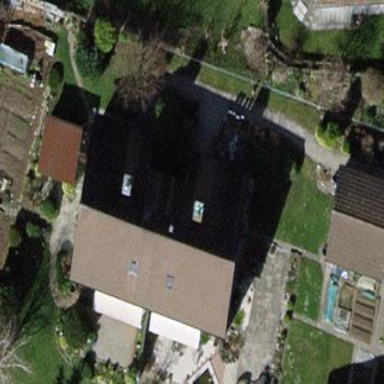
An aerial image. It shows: Terrace building.